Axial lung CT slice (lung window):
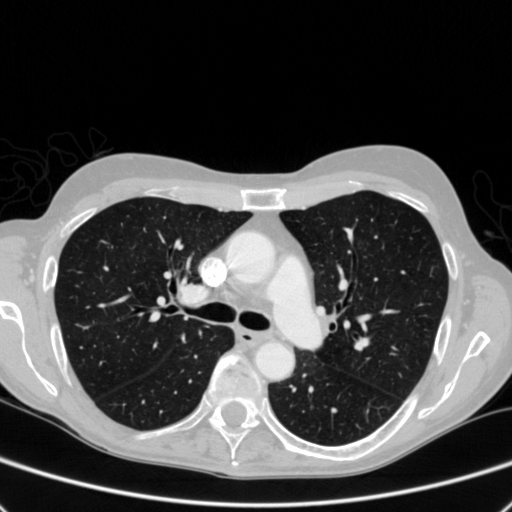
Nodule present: no